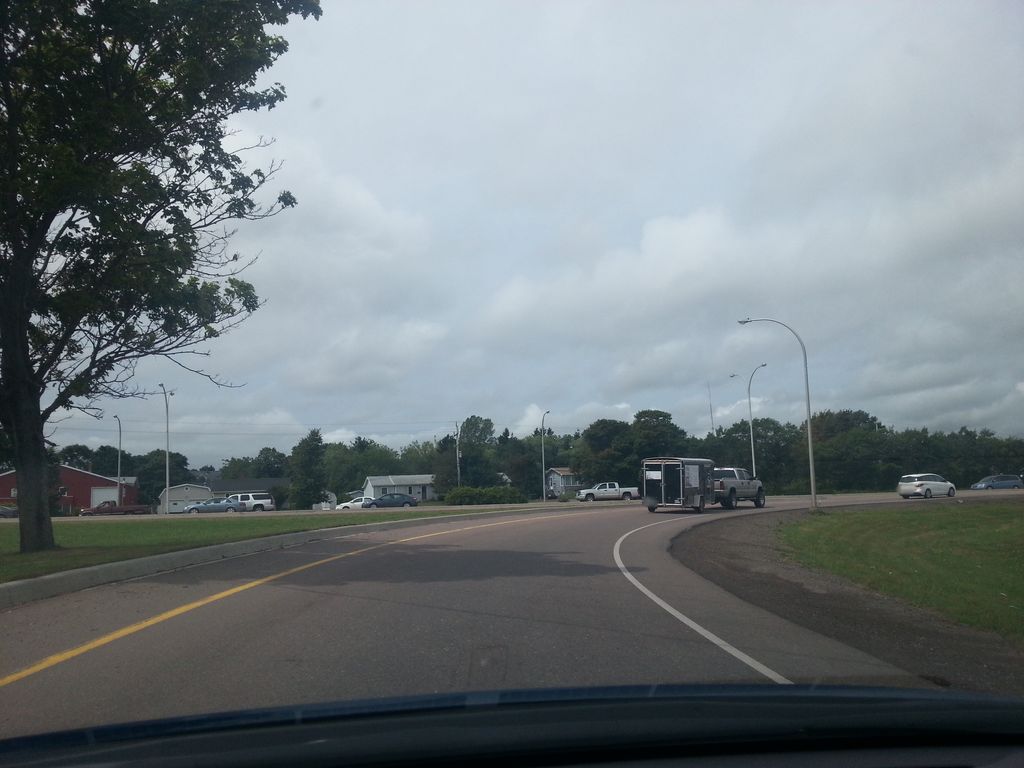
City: charlottetown